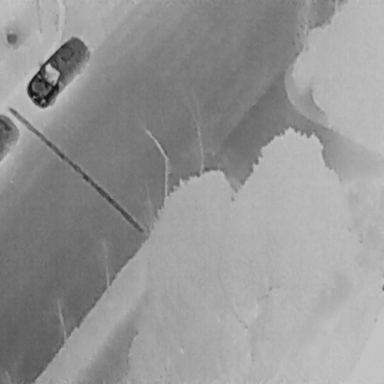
There is a Car in the infrared image.